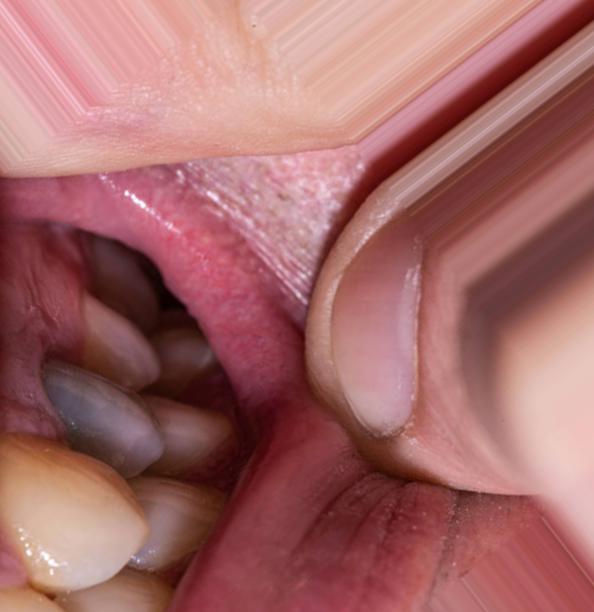
Condition: Caries